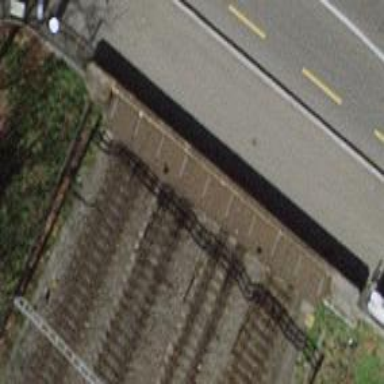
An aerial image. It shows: Railway track with contact line for electrification.